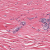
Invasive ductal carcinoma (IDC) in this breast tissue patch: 0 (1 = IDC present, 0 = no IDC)